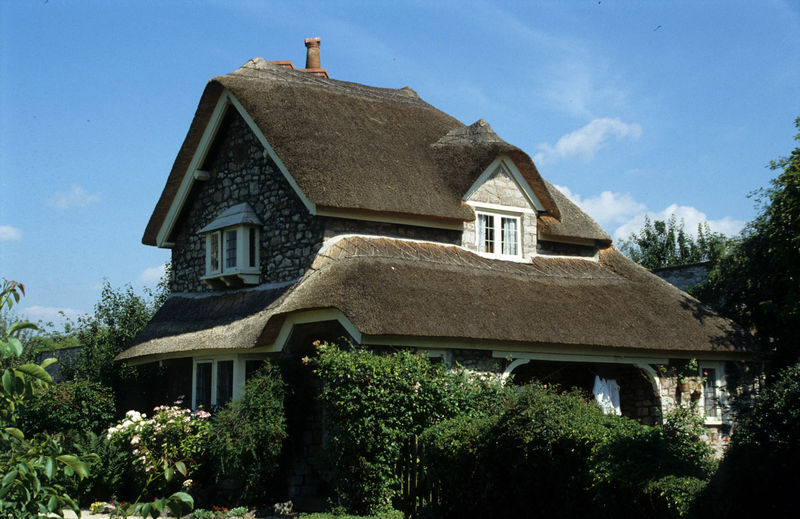
Titel: Model village, Einzelcottage
Künstler: John Nash
Standort: Bristol
Institution: Blaise Hamlet
Schlagwörter: baum, blau, blätter, himmel, schatten, weiß, wolken, bäume, grün, stadt, wäsche, blume, blumen, braun, fenster, grau, hell, holz, licht, schwarz, stroh, blüten, dach, gebäude, haus, park, rose, rot, wolke, zaun, wand, architektur, stein, vorhang, natur, norden, schilf, strauch, busch, büsche, gebüsch, sonne, sträucher, pflanze, pflanzen, england, kamin, ofen, rund, schornstein, garten, sommer, ansicht, bogen, fassade, giebel, mauer, hecke, gartenzaun, idylle, sein, bauer, foto, fotografie, photographie, eingang, erker, reeddach, reetdach, strohdach, idyll, lichtung, photo, villa, schiefer, walm, walmdach, landhaus, mansarde, beet, gaube, busche, steinhaus, geschoss, bäuerlich, friesland, norddeutschland, fenser, etage, naturstein, vorgarten, privathaus, reed, reet, rietdach, cottage, feldstein, brün, wakd, musterdorf, dachr, eit, fereinhaus, gain, giebel erker, scilfdach, vodach, rebdach, walmdachhaus, walsmdach, haus strohdach foto blauer himmel, friesenhaus, kletterrose, reebdach